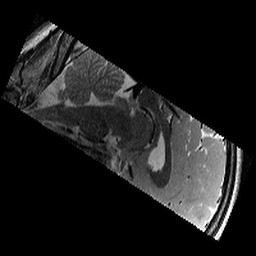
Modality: T2w
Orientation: sagittal
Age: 13
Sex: male
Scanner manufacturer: siemens
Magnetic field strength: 3 T
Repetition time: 9.23 s
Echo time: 0.067 s